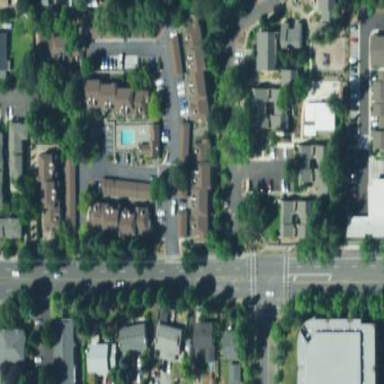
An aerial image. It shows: Residential area with apartments.